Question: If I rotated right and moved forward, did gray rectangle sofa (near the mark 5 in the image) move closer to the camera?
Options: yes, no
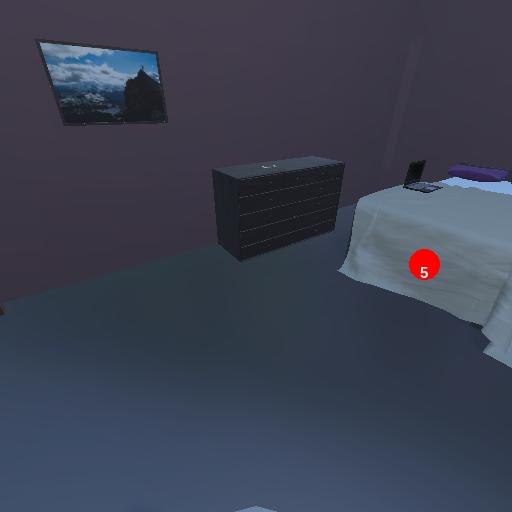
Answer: yes